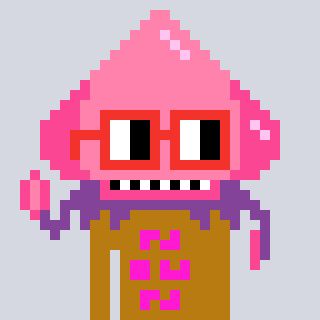
a pixel art character with square red glasses, a squid-shaped head and a gold-colored body on a cool background